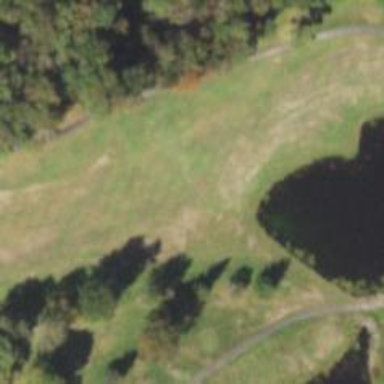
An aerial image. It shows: View of golf hole.